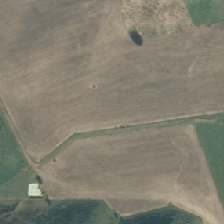
Land cover: shortrotation_cropland